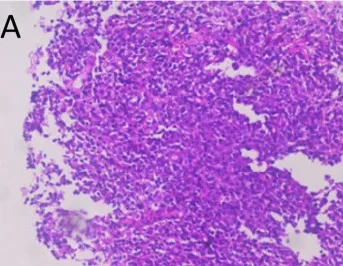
Tumor histopathology and immunohistochemical staining. (A) Hematoxylin-eosin staining: microscopically, the tumor cells of relatively uniform size were diffused.
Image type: pathology (h&e)